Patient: sex M, age 57
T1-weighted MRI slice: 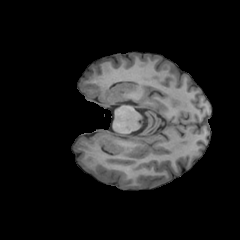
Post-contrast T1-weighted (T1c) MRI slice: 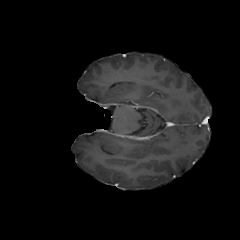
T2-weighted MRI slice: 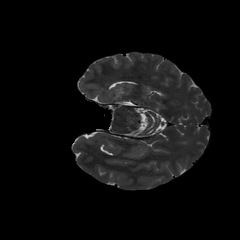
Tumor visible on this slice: no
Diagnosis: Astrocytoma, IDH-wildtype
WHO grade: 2